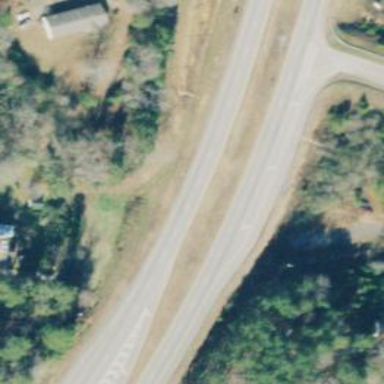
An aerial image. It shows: Trunk highway.